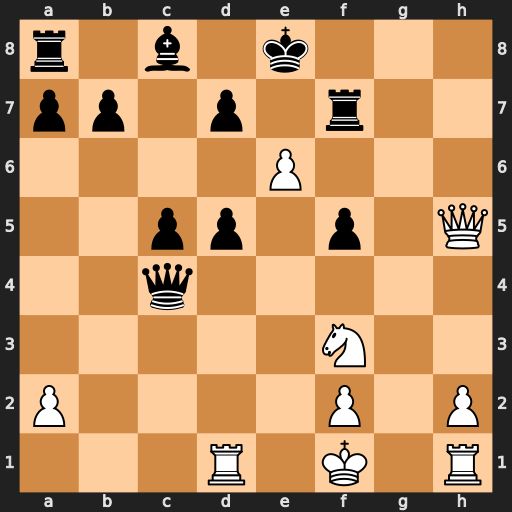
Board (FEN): r1b1k3/pp1p1r2/4P3/2pp1p1Q/2q5/5N2/P4P1P/3R1K1R
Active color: w
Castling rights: q
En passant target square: -
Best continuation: Kg1 Qg4+ Qxg4 fxg4 exf7+